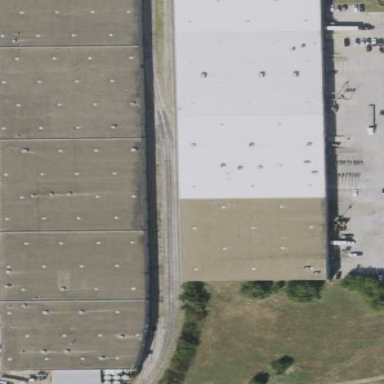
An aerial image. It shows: Warehouse.